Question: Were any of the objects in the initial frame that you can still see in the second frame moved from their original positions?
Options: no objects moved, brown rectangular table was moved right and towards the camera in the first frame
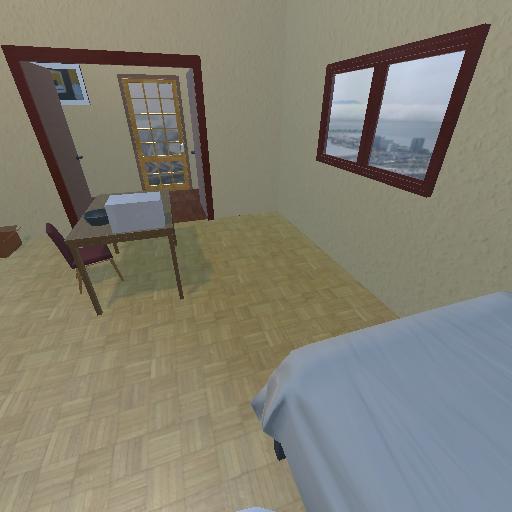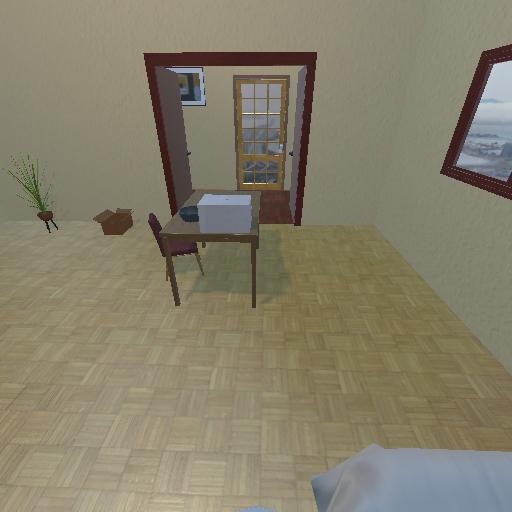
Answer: no objects moved